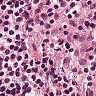
Metastatic tissue present: no